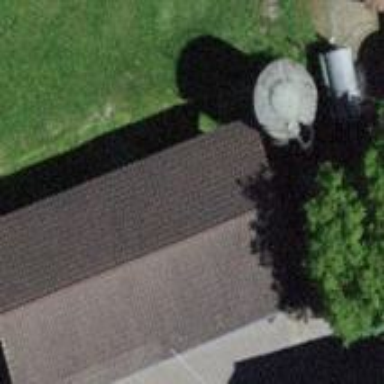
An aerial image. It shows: Barn.